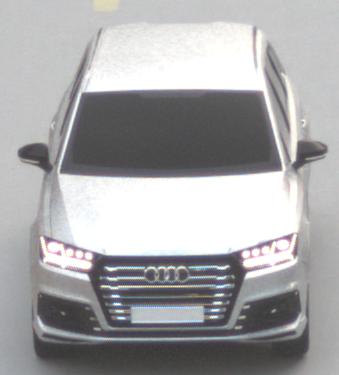
Make: Audi
Model: SQ7
Detailed model: -
Model produced from: 2016
Model produced until: 2018
Doors: 5
Color: white
Road condition: dry road
Daytime: morning or afternoon
Contrast: low contrast